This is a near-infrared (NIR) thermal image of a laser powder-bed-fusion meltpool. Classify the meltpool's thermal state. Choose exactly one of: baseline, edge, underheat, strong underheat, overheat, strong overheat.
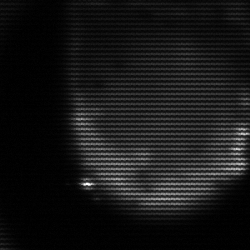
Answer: edge